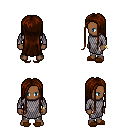
a pixel art fantasy rpg character, male body template, human, dark skin, chain mail, white pants, brown extra-long hairstyle, bracelets, brown slippers, four views (front, back, left, right), 2x2 character sprite sheet, small pixel art, hard edges, no anti-aliasing